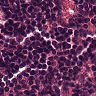
Metastatic tissue present: no